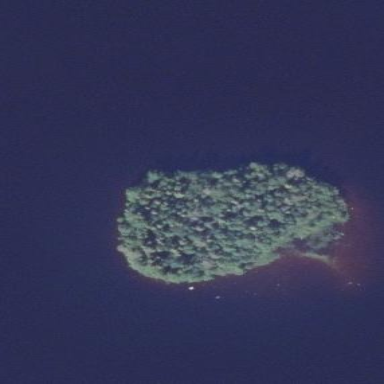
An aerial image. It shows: Islet.